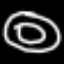
Label: donut